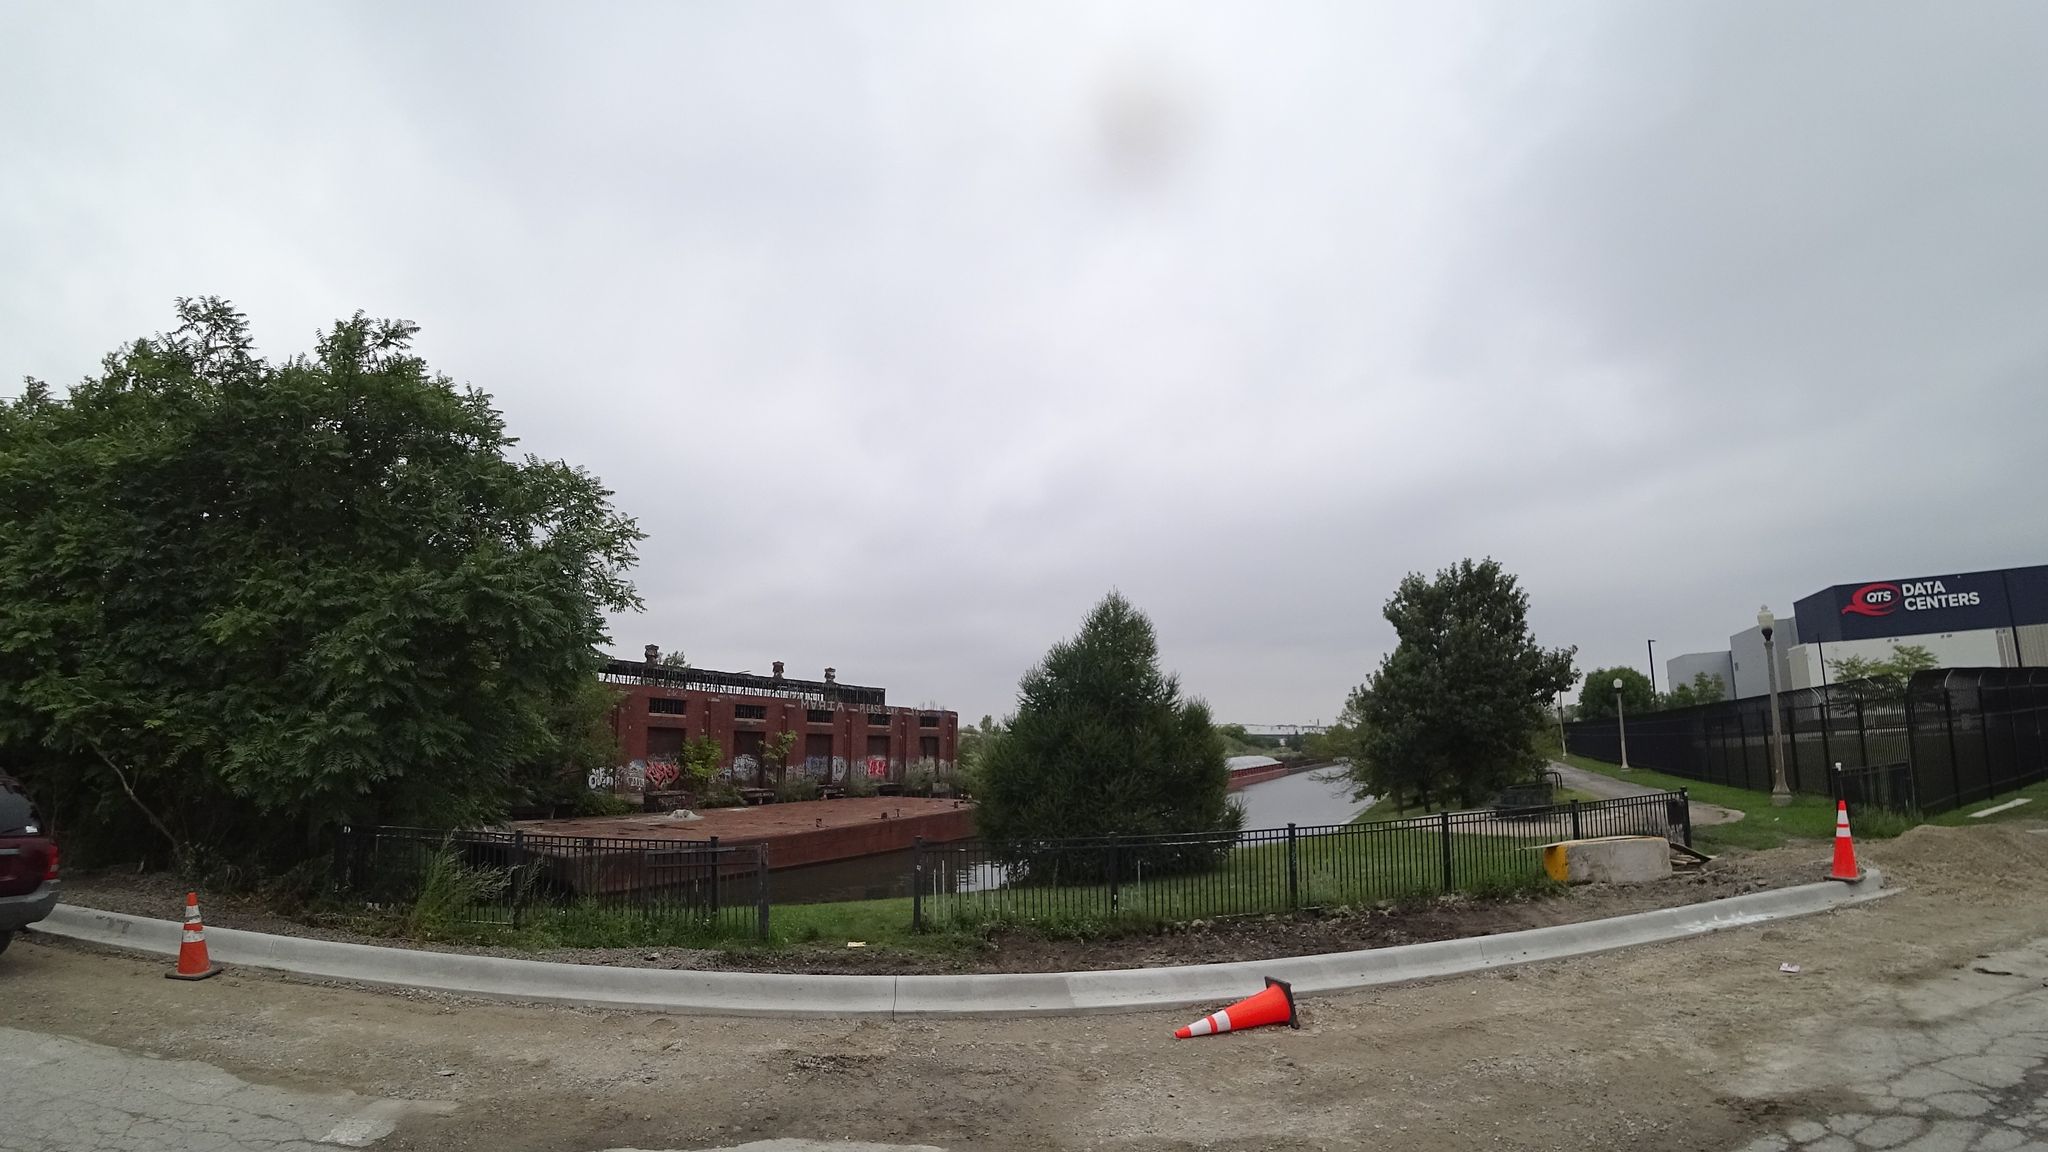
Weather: cloudy
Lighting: day
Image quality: good
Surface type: driving surface
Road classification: tertiary, footway
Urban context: urban centre
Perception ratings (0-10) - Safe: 6.63, Lively: 2.44, Beautiful: 8.07, Boring: 1.94, Depressing: 5.59, Wealthy: 4.44